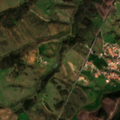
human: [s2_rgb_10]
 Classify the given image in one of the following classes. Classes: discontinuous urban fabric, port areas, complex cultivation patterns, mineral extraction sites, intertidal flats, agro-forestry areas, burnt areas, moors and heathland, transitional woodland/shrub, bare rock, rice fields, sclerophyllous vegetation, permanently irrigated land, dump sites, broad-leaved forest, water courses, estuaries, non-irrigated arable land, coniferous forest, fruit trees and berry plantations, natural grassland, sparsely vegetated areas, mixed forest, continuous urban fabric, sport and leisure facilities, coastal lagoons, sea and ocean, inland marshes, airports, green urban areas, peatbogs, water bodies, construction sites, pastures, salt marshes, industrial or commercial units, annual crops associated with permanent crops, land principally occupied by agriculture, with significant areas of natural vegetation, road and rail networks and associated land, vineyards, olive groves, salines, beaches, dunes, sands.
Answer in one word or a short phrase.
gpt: non-irrigated arable land, complex cultivation patterns, land principally occupied by agriculture, with significant areas of natural vegetation, broad-leaved forest, transitional woodland/shrub